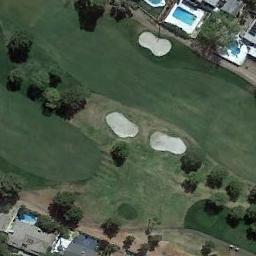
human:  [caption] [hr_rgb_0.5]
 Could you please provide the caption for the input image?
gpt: There are several bunkers on a large green lawn on the golf course, Many trees and several buildings with swimming pools .

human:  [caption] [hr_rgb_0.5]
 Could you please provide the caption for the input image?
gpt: The golf course has two fairways, Some barrier trees and three sandpits and some houses with pools are next to the golf course .

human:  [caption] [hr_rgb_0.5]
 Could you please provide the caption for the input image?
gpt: At the intersection of the three paths, There are two bunkers .

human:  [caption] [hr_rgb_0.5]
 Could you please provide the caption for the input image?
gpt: There are many buildings beside the golf course .

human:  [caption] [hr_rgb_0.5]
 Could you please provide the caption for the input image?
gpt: There are three bunkers on the golf course .